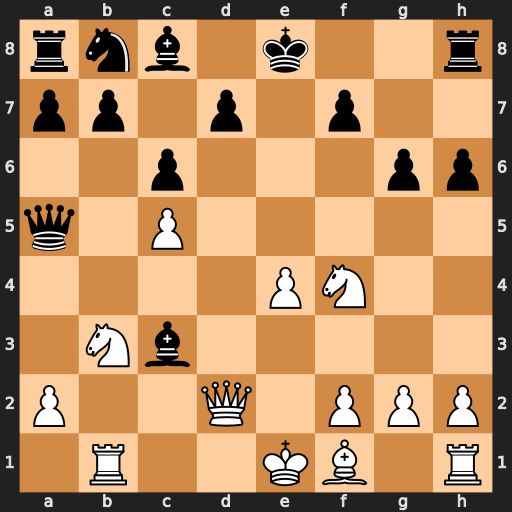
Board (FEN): rnb1k2r/pp1p1p2/2p3pp/q1P5/4PN2/1Nb5/P2Q1PPP/1R2KB1R
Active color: w
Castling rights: Kkq
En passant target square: -
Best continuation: Nxa5 Bxd2+ Kxd2